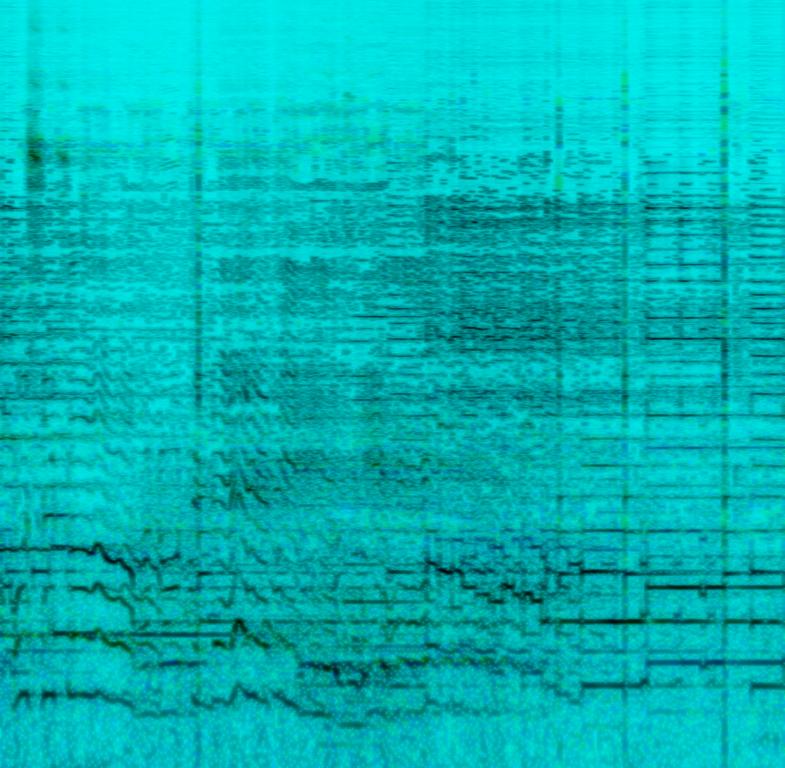
The low quality recording features a live performance of a traditional song and it consists of an echoing male vocal singing over acoustic strings melody, plucked strings melody and wooden percussion. There is a crowd chattering noise in the background. The recording is a bit noisy and it sounds passionate.